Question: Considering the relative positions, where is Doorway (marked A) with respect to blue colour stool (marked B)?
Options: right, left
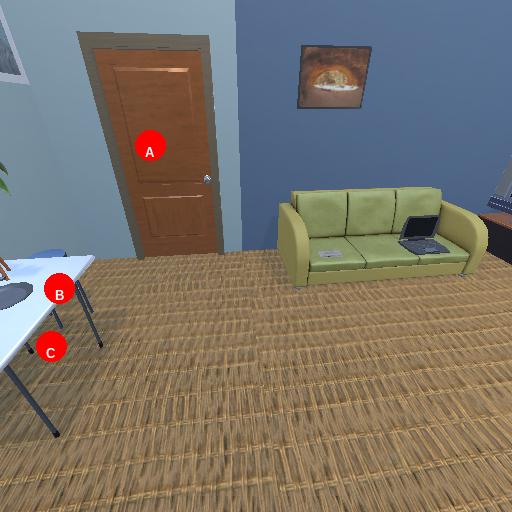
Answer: right